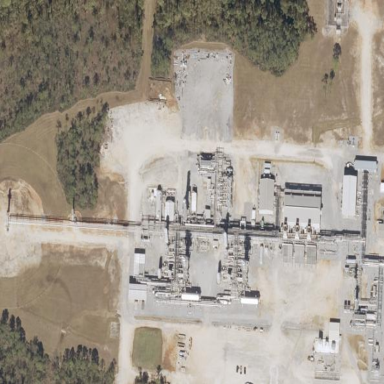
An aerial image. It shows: Industrial area with gas plant processing substation.